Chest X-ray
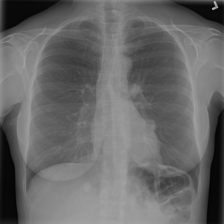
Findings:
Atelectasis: negative
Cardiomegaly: negative
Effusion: negative
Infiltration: negative
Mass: negative
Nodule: positive
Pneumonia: negative
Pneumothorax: negative
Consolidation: negative
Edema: negative
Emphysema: negative
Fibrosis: negative
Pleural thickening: negative
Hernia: negative